Question: '''
using System;
using System.Collections.Generic;
using System.Linq;
using System.Web;
namespace SNW.Models.CustomerOrderInfo
{
public class MemberOrder : CustomerOrder
{
public new int customerOrderID { get; set; }
[..]
public int customerOrderLineID { get; set; }
public int productID { get; set; }
[..]
public double customerOrderQtyMin { get; set; }
public double customerOrderQtyMax { get; set; }
[..]
}
}
'''
'''
[..]
using SNW.Models;
using SNW.Models.CustomerOrderInfo;
namespace SNW.Controllers
{
public class CustomerOrderController : Controller
{
private DBModelContainer db = new DBModelContainer();
[HttpPost, ActionName("SaveChanges")]
public ActionResult SaveChanges([Bind(Include = "customerOrderQtyMax")] SNW.Models.CustomerOrderInfo.MemberOrder line)
{
if(ModelState.IsValid)
{
db.Entry(line).State = EntityState.Modified;
db.SaveChanges();
return RedirectToAction("CustomerOrder");
}
return View(line);
}
}
}
'''
():
'''
@model IEnumerable<SNW.Models.CustomerOrderInfo.MemberOrder>
[..]
@foreach (var MemberOrder in Model)
{
<tr>
<td>@MemberOrder.productID</td>
<td>@MemberOrder.productName</td>
[..]
<td>@Html.EditorFor(model => MemberOrder.customerOrderQtyMin)</td>
<td>
@using (Html.BeginForm("SaveChanges", "CustomerOrder", new { id = MemberOrder.customerOrderLineID }))
{
@Html.ValidationSummary(true)
@Html.HiddenFor(model => MemberOrder.customerOrderLineID)
@Html.EditorFor(model => MemberOrder.customerOrderQtyMax)
@Html.ValidationMessageFor(model => MemberOrder.customerOrderQtyMax)
<input type="submit" value="+" class="btn btn-default" />
}
</td>
[..]
</tr>
'''

Whenever I change Max value of Order Line and click "+" to update it in database, it doesn't work.
The 'line' values in 'SaveChanges()' method comes as either 0 or null, including 'customerOrderQtyMax' value which is 0.0, but DB update doesn't happen either - former values are being shown again.
So my question is, how do I pass only 'customerOrderQtyMax' input value to DB from this IEnumerable View? I want' to be able to amend order (or shopping cart if you wish) values right in page.
1. Updating Related Data with the Entity Framework in an ASP.NET MVC Application
2. Various tutorials on Youtube
3. Comparing SaveChanges() method to Edit() method generated from DB Model by EF6 for CustomerOrderLines entity. The later is not using IEnumerables<> and it has it's own View (Edit.cshtml).
4. Added an extra HiddenFor() field in my View as my Order Lines' primary keys are composed of customerOrderLineID and customerOrderID attributes.
'@using (Html.BeginForm("SaveChanges", "CustomerOrder", new { id = MemberOrder.customerOrderLineID })) { @Html.ValidationSummary(true) @Html.HiddenFor(model => MemberOrder.customerOrderLineID) @Html.HiddenFor(model => MemberOrder.customerOrderID) @Html.EditorFor(model => MemberOrder.customerOrderQtyMax) @Html.ValidationMessageFor(model => MemberOrder.customerOrderQtyMax) <input type="submit" value="+" class="btn btn-default" /> }'
Thank you for your help, guys!
## EDIT:
I've changed the code in 'SaveChanges()' method quite a few times, but here is what errors I received:
1. Reference to SNW.Models.CustomerOrderInfo.MemberOrder in public ActionResult SaveChanges([Bind(Include = "customerOrderQtyMax")] SNW.Models.CustomerOrderInfo.MemberOrder line) awards me with following error: {"The entity type MemberOrder is not part of the model for the current context."} probably because it's my custom made Model which inherits from CustomerOrder Model, because CustomerOrder can be overwritten by EF Model generator I need to use extra custom made properties for calculations
2. Changed SNW.Models.CustomerOrderInfo.MemberOrder to original CustomerOrderLine and received following error: {"Store update, insert, or delete statement affected an unexpected number of rows (0). Entities may have been modified or deleted since entities were loaded. Refresh ObjectStateManager entries."}. CustomerOrderLine is generated by EF Model generator and I want its properties to merge with CustomerOrder to be able to edit Order's information in one window rather then going to Edit View for every single row (order line). That's why I made custom SNW.Models.CustomerOrderInfo.MemberOrder Model. Now SaveChanges() is public ActionResult SaveChanges([Bind(Include = "customerOrderQtyMax")] CustomerOrderLine line)
3. @Jasen. HTTP POST Header Thank you.
'<form action="/CustomerOrder/SaveChanges/8" method="post"> <input data-val="true" data-val-number="The field customerOrderLineID must be a number." data-val-required="The customerOrderLineID field is required." id="MemberOrder_customerOrderLineID" name="MemberOrder.customerOrderLineID" type="hidden" value="8"> <input class="text-box single-line" data-val="true" data-val-number="The field customerOrderQtyMax must be a number." data-val-required="The customerOrderQtyMax field is required." id="MemberOrder_customerOrderQtyMax" name="MemberOrder.customerOrderQtyMax" type="text" value="3"> <span class="field-validation-valid" data-valmsg-for="MemberOrder.customerOrderQtyMax" data-valmsg-replace="true"></span> <input type="submit" value="+" class="btn btn-default"> </form>'
1. Tried a solution from this StackOverflow answer and changed the code to [HttpPost, ActionName("SaveChanges")] public ActionResult SaveChanges([Bind(Include = "customerOrderQtyMax")] CustomerOrderLine line) // whitelist fields { CustomerOrderLine lineTemp = new CustomerOrderLine() { customerOrderQtyMax = line.customerOrderQtyMax }; if(ModelState.IsValid) { db.Entry(lineTemp).State = EntityState.Added; db.SaveChanges(); return RedirectToAction("CustomerOrder"); } return View(lineTemp); }
And now got this error: , which probably means... well, I'm not sure if correct line is selected from DB using this code and whether it is trying to Update or Add a new line. Will check that.
## SOLUTION:
@Jasen's <URL> of using 'Prefix="MemberOrder"' in Bind helped to get code working!
However, I got rid of 'Include=' statement in Bind, because it only worked when all line's attributes, that are not initially empty ( or 0) are included, and since I need all of them, I removed 'Include=' in Controller and added more 'HiddenFor' fields in the View. If I haven't had done this, Controller would attempt to change initial values to ) or 0.
### Final code:
'''
[HttpPost, ActionName("SaveChanges")]
public ActionResult SaveChanges([Bind(Prefix="MemberOrder")] CustomerOrderLine line) // whitelist fields
{
if(ModelState.IsValid)
{
db.Entry(line).State = EntityState.Modified;
db.SaveChanges();
return RedirectToAction("CustomerOrder");
}
return View(line);
}
'''
'''
@using (Html.BeginForm("SaveChanges", "CustomerOrder", new { id = MemberOrder.customerOrderLineID }))
{
@Html.ValidationSummary(true)
@Html.HiddenFor(model => MemberOrder.customerOrderLineID)
@Html.HiddenFor(model => MemberOrder.customerOrderID)
@Html.HiddenFor(model => MemberOrder.productID)
@Html.HiddenFor(model => MemberOrder.customerOrderQtyMin)
@Html.EditorFor(model => MemberOrder.customerOrderQtyMax)
@Html.HiddenFor(model => MemberOrder.customerOrderQtyActual)
@Html.ValidationMessageFor(model => MemberOrder.customerOrderQtyMax)
<input type="submit" value="+" class="btn btn-default" />
}
'''
### More resources on similar issues:
1. ASP.NET MVC Model Binding - Part1 (CodeProject)
2. How to use Bind Prefix? (StackOverflow)
3. ASP.Net MVC3 Model Binding IEnumerable with Editor Template (StackOverflow)
4. How to bind multiple prefixes? (ASP.NET)
5. Multiple submit buttons with ASP.NET MVC: final solution
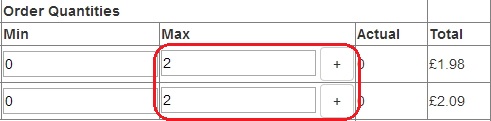
Answer: The key problem here is the for loop is messing up the posted variable names so that automatic binding will fail. So you'll need to add the 'Prefix' parameter to your Bind.
'''
[Bind(Prefix="MemberOrder", ...)]
'''
The Prefix you specified in the EditorFor helper in your view:
'''
@Html.EditorFor(model => MemberOrder.customerOrderQtyMax)
'''
Also, add the row ID to the Bind Include.
'''
[HttpPost, ActionName("SaveChanges")]
public ActionResult SaveChanges(
[Bind(Prefix="MemberOrder", Include = "customerOrderLineID,customerOrderQtyMax")]
SNW.Models.CustomerOrderInfo.MemberOrder line)
{
if(ModelState.IsValid)
{
db.Entry(line).State = EntityState.Modified;
db.SaveChanges();
return RedirectToAction("CustomerOrder");
}
return View(line);
}
'''